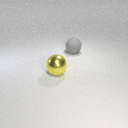
large yellow metal sphere in front of large gray rubber sphere